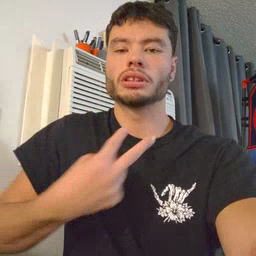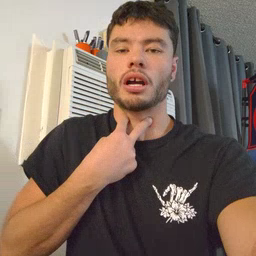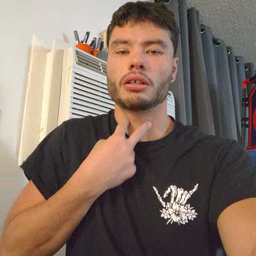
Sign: stuck